Question: I'm developing a project that uses a Flash video within a webview. I solved all my problems regarding to code, but only worked below Honeycomb.
Reading <URL>, but now it's the big question... If I make my project compatible with ICS I've got to use the directive, but then I wouldn't run on Gingerbread.
To provide some more info... the problematic piece of code is this one:
'''
android:hardwareAccelerated="true"
'''
which is a property that was included in Android 3.0.
So, is there anything I can do to avoid building two different apks (somehitng like a pre-HoneyComb apk and post-HoneyComb apk)?
This is a piece of my Android manifest:
'''
<application android:label="@string/app_name"
android:icon="@drawable/elabora"
android:theme="@android:style/Theme.NoTitleBar">
<activity android:name="es.fundacionvodafone.elabora.android.controlador.InicioElaboraTest"
android:label="@string/app_name"
android:noHistory="true">
<intent-filter>
<action android:name="android.intent.action.MAIN" />
<category android:name="android.intent.category.LAUNCHER" />
</intent-filter>
</activity>
<activity android:name="es.fundacionvodafone.elabora.android.controlador.InicioElabora"
android:configChanges="orientation|keyboardHidden"
android:label="@string/app_name"
android:hardwareAccelerated="true">
<!--
<intent-filter>
<action android:name="android.intent.action.MAIN" />
<category android:name="android.intent.category.LAUNCHER" />
</intent-filter>
-->
</activity>
'''
Thanks in advance.
Update:
I was already using what Mike explained, it's to say, defining minSdk and targetSdk properly, but I was confused by the following fact. With such a project configuration, when you run the project in eclipse, it prompts the following window:

The red cross means that the project targetSdk level is above the device API level. So I thought it was just not working in this device, but the thing is you can actually run it, and works as expected.
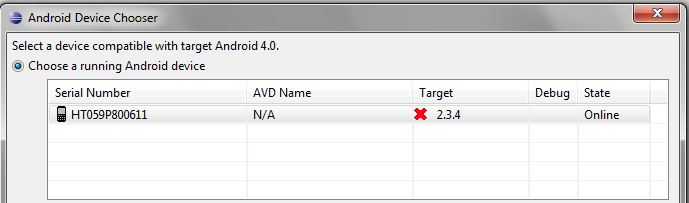
Answer: The comment posted by the OP below his question (basically stating that the targetSDK doesn't affect the compiling of an app) is entirely wrong! Sorry to be blunt.
In short, here is the purpose to declaring a different targetSDK from the minSDK: It means you are using features from a higher level SDK than your minimum, but you have ensured backwards compatibility. In other words, imagine that you want to use a feature that was only recently introduced, but that isn't critical to your application. You would then set the targetSDK to the version where this new feature was introduced and the minimum to something lower so that everyone could still use your app.
To give an example, let's say you're writing an app that makes extensive use of gesture detection. However, every command that can be recognised by a gesture can also be done by a button or from the menu. In this case, gestures are a 'cool extra' but aren't required. Therefore you would set the target sdk to 7 ("Eclair" when the GestureDetection library was introduced), and the minimumSDK to level 3 ("Cupcake") so that even people with really old phones could use your app. All you'd have to do is make sure that your app checked the version of Android it was running on before trying to use the gesture library, to avoid trying to use it if it didn't exist. (Admittedly this is a dated example since hardly anyone still has a v1.5 phone, but there was a time when maintaining compatibility with v1.5 was really important.)
To give another example, you could use this if you wanted to use a feature from Gingerbread or Honeycomb. Some people will get the updates soon, but many others, particularly with older hardware, might stay stuck with Eclair until they buy a new device. This would let you use some of the cool new features, but without excluding part of your possible market.
There is a really good article from the <URL> about how to use this feature, and in particular, how to design the "check the feature exists before using it" code I mentioned above.
To the OP: I've written this mainly for the benefit of anyone who happens to stumble upon this question in the future.